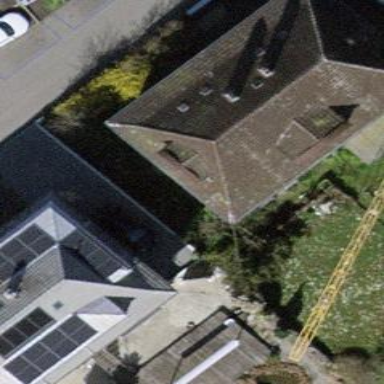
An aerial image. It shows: Apartment building with hipped roof.